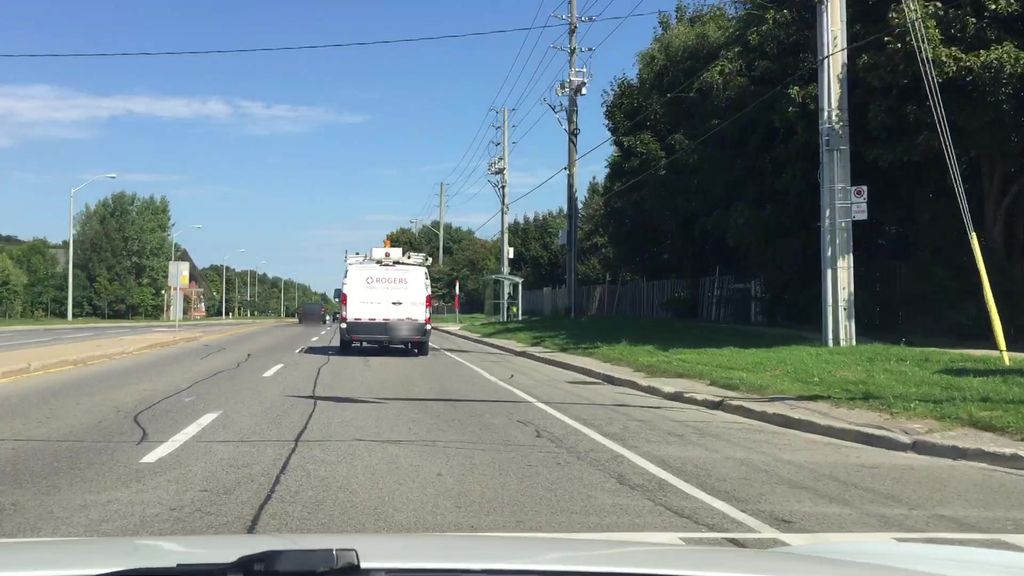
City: toronto